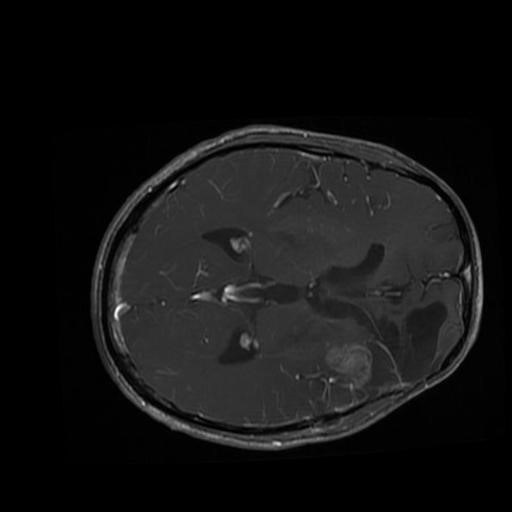
Label: brain_glioma